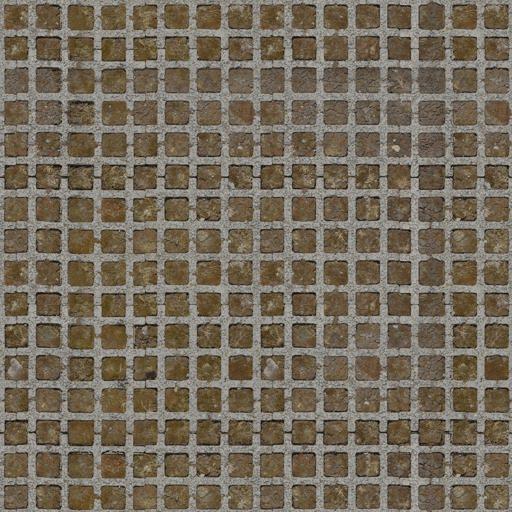
Tags: pavement paving stones